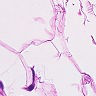
Metastatic tissue present: no